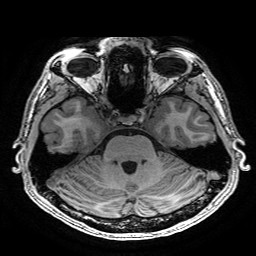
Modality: T1w
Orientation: coronal
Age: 21
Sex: male
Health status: healthy
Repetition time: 2.53 s
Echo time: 0.0034 s